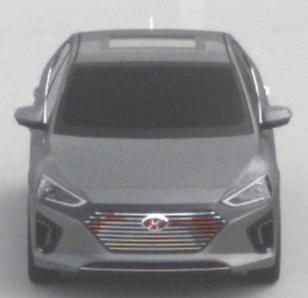
Make: Hyundai
Model: IONIQ Hybrid
Detailed model: IONIQ (AE) Hybrid
Model produced from: 2016/10
Model produced until: 2018/08
Doors: 5
Color: gray
Road condition: dry road
Daytime: morning or afternoon
Contrast: low contrast